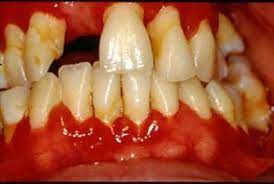
Condition: Gingivitis